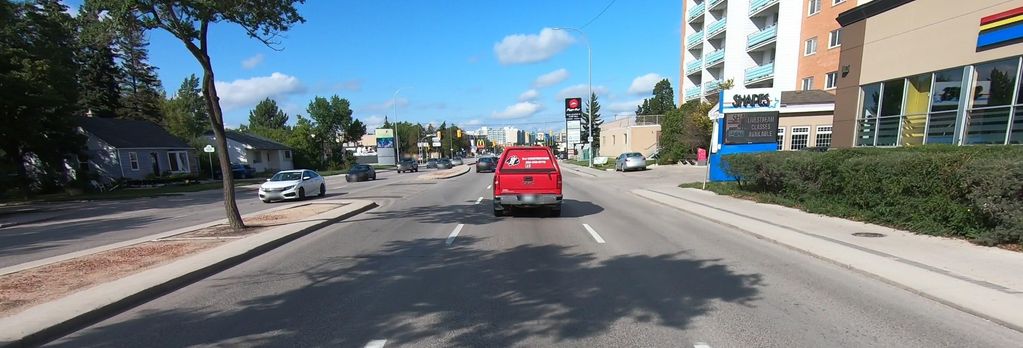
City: winnipeg